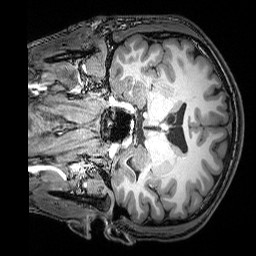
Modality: T1w
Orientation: coronal
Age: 21
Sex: male
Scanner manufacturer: siemens
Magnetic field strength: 3 T
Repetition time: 2.53 s
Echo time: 0.00388 s